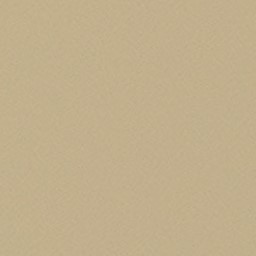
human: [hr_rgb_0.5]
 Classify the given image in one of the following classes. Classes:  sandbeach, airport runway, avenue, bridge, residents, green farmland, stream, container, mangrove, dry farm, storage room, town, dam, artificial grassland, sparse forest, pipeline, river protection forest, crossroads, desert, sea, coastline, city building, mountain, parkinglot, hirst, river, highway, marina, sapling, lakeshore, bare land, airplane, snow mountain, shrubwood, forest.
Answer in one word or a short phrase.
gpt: desert